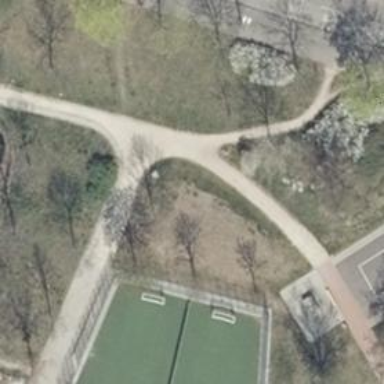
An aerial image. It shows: Footway.